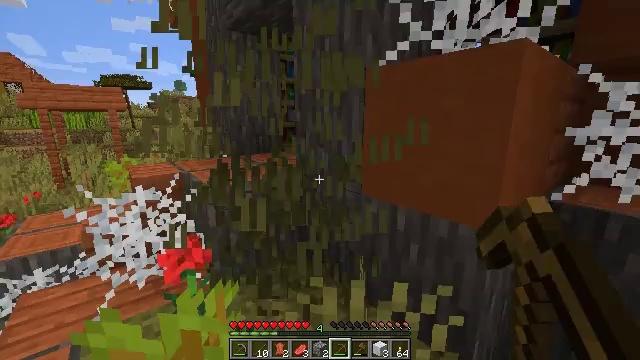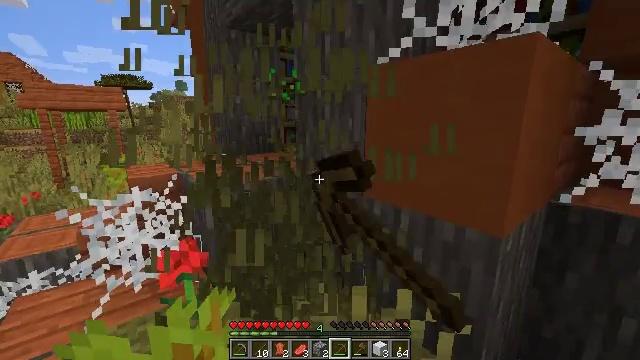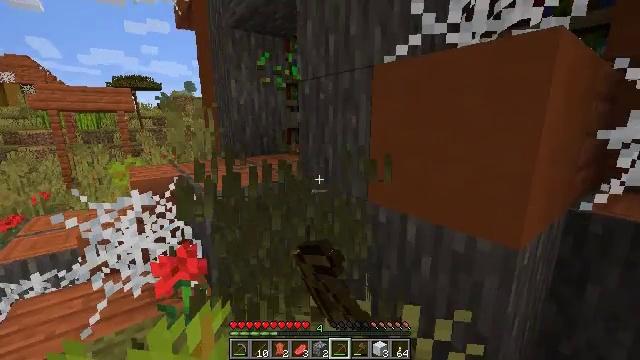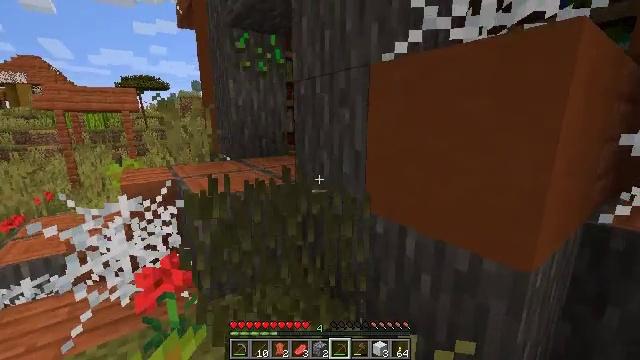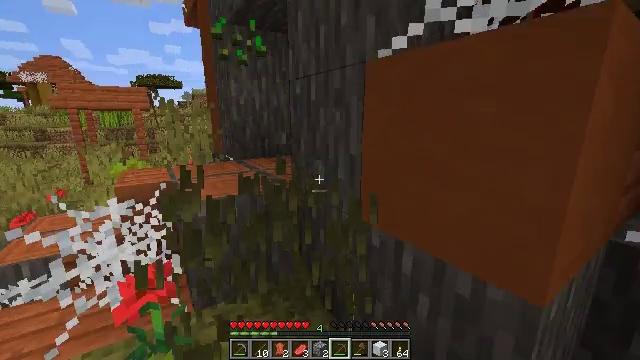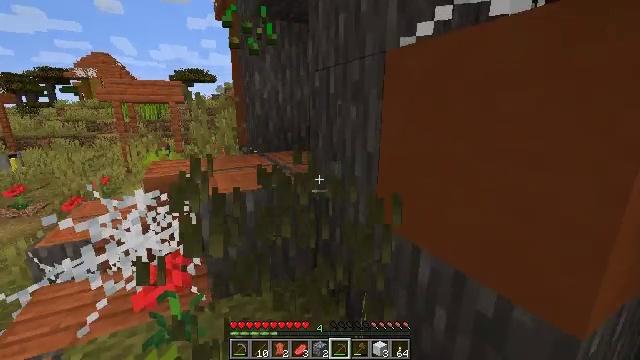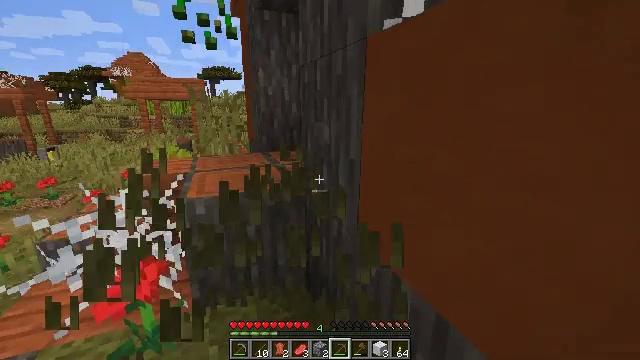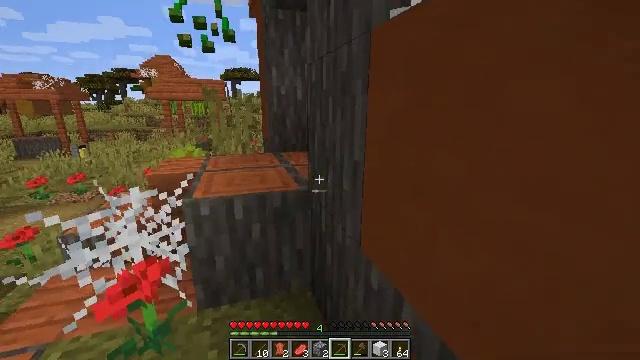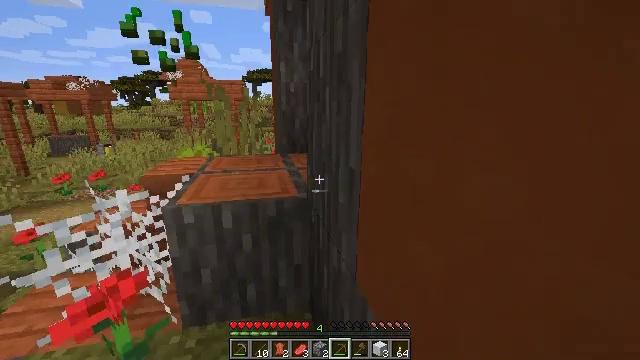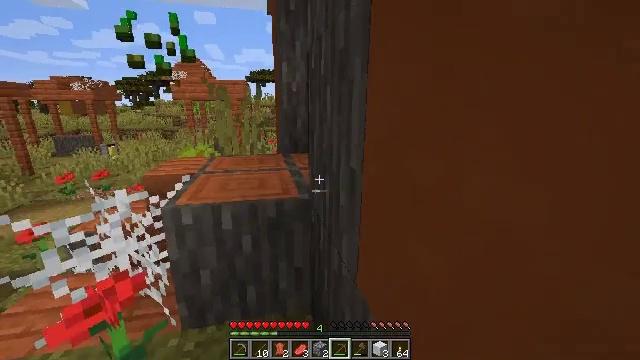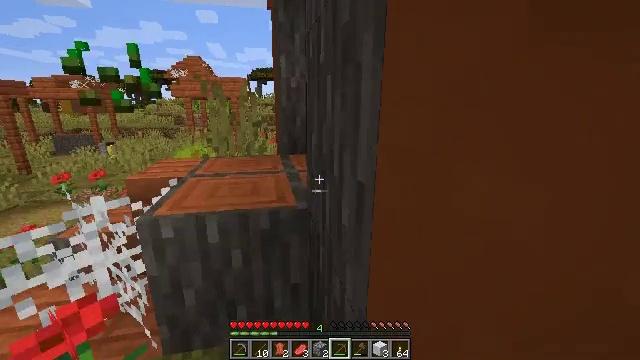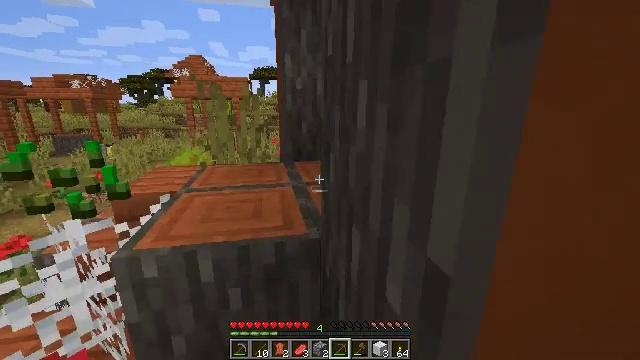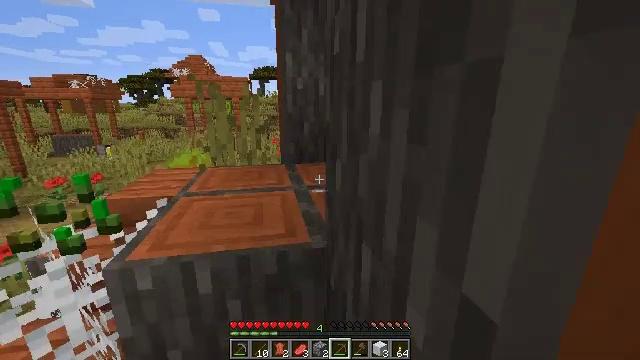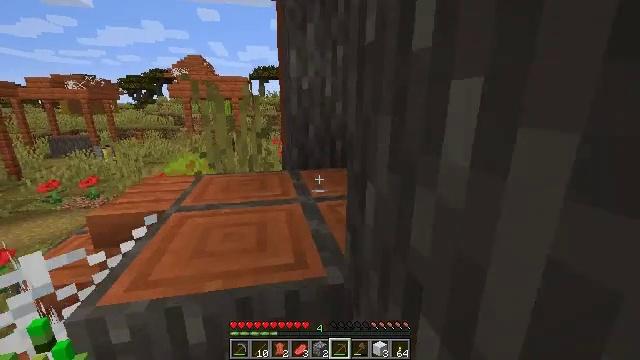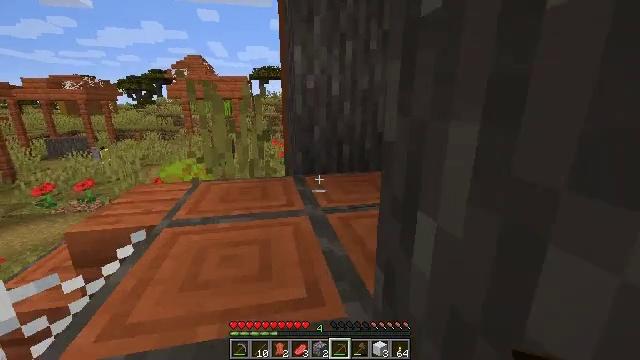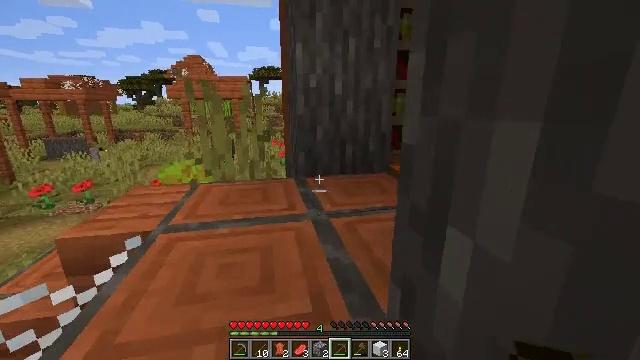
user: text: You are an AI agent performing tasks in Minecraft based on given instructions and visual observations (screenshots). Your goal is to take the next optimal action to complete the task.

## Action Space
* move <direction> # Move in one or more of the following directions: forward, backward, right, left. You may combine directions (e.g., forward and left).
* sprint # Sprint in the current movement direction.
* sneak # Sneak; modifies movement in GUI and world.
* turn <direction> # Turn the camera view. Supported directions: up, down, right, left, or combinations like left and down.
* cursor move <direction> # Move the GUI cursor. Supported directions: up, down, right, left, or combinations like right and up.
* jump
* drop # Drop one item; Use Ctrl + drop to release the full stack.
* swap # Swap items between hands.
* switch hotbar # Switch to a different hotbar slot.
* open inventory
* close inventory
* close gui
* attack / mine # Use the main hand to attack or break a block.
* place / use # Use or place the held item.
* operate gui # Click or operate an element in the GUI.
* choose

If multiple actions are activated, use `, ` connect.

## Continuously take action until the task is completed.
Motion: motion action
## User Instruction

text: Harvest yellow terracotta for crafting.
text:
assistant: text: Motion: move forward, attack / mine
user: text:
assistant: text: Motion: move forward and move right, turn left
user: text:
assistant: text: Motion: move forward and move right, turn left
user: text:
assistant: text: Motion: move forward and move right, turn left
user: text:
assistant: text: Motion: move forward and move right, turn left and down
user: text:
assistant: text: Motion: move forward and move right, turn left
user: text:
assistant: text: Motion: move forward, turn left
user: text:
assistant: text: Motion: move forward, turn left
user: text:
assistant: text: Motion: move forward
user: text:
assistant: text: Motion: move forward
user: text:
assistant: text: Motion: move forward
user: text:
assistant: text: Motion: move forward
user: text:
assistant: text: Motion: move forward
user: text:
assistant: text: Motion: move forward
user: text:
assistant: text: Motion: move forward
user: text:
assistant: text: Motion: move forward, jump
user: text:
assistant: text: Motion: move forward, jump
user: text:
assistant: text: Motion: move forward, turn right, jump
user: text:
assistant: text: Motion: move forward, turn right, jump
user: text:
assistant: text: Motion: move forward and move left, turn right, jump
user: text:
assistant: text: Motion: move forward and move left, turn right
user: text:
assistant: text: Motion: move forward and move left, turn right
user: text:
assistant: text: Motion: move forward and move left, turn right
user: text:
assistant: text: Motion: move forward and move left, turn right
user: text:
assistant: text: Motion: move forward and move left
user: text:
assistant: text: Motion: move forward
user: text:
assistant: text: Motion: move forward, turn right
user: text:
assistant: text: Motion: move forward, turn right
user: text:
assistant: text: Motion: turn right and down
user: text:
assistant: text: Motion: turn right